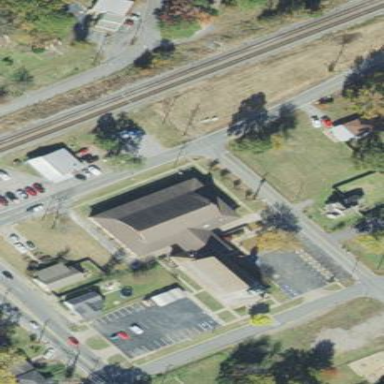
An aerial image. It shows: Building that serves as place of worship.